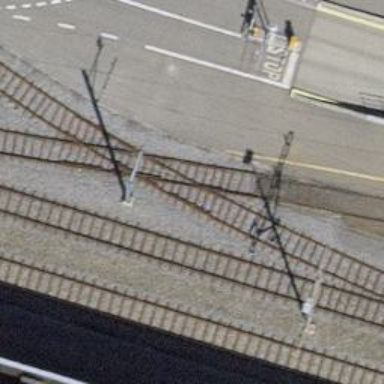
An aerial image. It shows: Railway crossing.